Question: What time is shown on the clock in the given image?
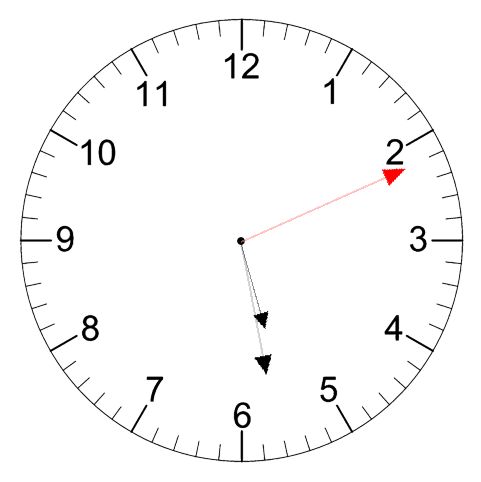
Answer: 05:28:11